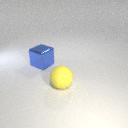
large yellow rubber sphere in front of large blue metal cube